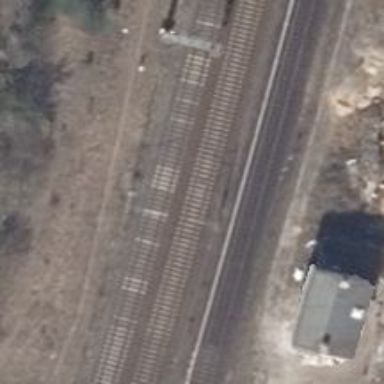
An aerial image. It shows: Milestone along the railway with catenary mast.